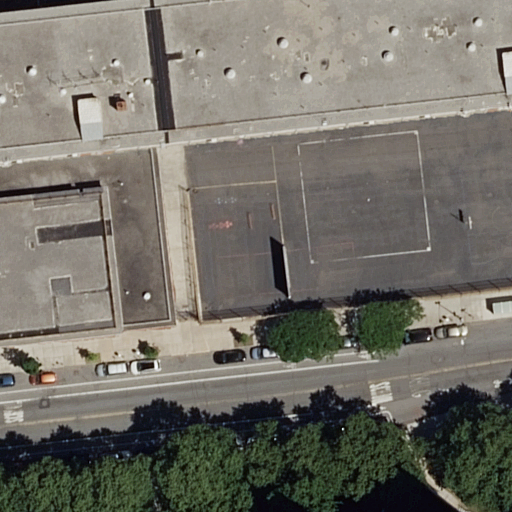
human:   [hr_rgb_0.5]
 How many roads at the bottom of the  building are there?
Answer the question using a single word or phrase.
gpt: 1

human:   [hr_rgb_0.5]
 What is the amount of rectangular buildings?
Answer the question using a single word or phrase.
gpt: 1

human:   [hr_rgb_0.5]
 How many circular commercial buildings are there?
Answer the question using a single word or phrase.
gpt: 0

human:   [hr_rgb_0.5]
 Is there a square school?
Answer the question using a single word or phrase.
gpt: no

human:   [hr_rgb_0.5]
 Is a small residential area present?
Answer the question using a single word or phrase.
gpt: no

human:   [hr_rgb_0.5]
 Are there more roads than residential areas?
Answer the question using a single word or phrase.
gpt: no

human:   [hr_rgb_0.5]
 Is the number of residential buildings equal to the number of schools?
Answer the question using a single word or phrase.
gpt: no

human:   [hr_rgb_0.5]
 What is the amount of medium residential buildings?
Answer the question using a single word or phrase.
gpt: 0

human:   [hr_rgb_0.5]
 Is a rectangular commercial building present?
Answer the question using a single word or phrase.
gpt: no

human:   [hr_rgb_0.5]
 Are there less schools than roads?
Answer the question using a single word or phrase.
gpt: no

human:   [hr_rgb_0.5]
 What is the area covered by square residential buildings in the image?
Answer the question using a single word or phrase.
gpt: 0m2

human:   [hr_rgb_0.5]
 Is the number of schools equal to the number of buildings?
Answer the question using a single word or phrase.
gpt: yes

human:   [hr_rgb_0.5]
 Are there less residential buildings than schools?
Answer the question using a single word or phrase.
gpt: yes

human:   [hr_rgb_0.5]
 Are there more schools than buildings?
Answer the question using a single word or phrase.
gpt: no

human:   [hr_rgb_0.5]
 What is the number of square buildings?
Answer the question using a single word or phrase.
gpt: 0

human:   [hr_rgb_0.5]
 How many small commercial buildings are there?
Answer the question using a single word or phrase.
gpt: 0

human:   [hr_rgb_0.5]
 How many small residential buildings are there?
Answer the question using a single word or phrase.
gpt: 0

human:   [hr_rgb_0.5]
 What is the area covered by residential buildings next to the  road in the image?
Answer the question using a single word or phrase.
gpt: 0m2

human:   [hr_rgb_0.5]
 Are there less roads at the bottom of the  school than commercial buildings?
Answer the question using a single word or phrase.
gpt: no

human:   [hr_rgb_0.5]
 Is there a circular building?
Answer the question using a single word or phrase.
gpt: no

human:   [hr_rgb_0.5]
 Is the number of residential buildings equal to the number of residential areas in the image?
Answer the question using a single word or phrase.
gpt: no

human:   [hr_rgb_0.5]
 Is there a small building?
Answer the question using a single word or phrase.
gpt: no

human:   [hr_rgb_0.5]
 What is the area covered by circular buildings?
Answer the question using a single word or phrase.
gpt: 0m2

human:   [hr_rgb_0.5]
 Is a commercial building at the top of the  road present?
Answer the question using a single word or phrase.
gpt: no

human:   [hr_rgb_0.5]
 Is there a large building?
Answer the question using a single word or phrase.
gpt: no

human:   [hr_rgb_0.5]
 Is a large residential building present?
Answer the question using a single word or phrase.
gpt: no

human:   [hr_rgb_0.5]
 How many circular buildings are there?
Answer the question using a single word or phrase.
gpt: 0

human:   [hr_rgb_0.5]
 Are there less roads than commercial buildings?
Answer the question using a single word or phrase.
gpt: no

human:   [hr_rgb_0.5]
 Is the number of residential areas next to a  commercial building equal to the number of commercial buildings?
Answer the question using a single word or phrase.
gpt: yes

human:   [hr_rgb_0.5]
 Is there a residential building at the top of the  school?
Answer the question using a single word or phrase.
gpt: no

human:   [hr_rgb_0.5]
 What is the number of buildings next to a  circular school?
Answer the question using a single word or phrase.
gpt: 0

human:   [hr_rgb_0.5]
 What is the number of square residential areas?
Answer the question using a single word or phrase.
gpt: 0

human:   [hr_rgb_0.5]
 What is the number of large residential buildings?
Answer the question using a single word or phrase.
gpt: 0

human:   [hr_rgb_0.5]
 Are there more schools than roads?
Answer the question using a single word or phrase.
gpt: no

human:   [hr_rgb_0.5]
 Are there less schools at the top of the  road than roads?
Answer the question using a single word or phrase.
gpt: no

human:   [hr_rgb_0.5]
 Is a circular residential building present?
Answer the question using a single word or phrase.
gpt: no